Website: crate-barrel
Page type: billing-address
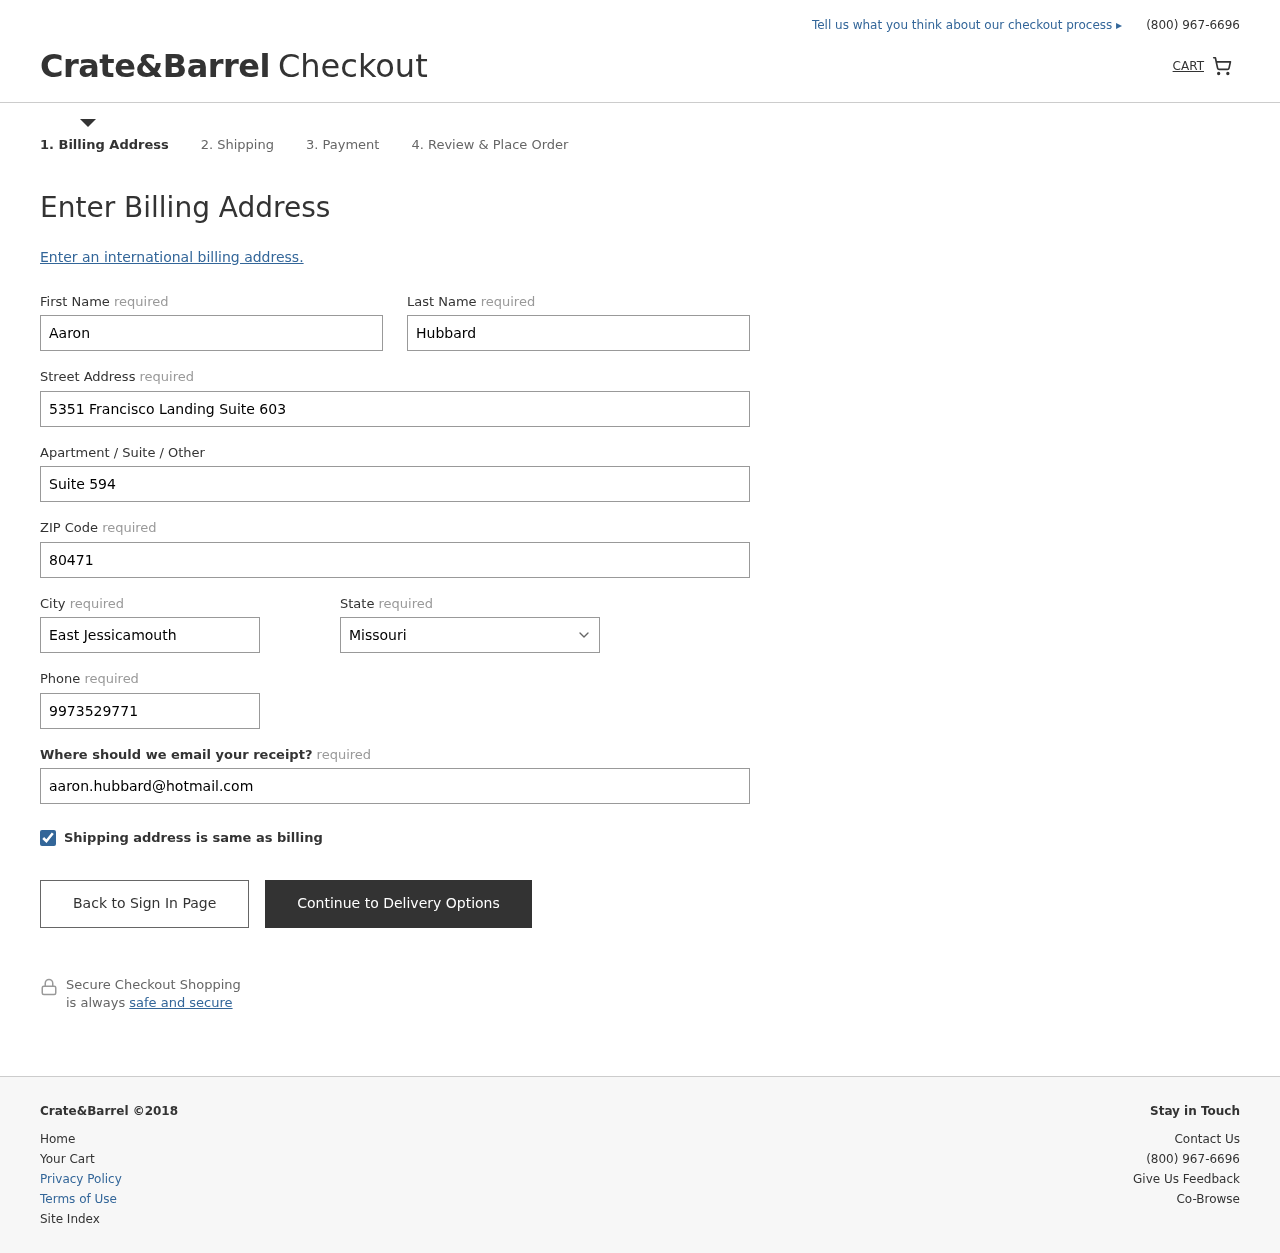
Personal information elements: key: PII_STATE
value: Missouri
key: PII_FIRSTNAME
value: Aaron
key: PII_LASTNAME
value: Hubbard
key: PII_STREET
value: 5351 Francisco Landing Suite 603
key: PII_STREET2
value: Suite 594
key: PII_POSTCODE
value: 80471
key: PII_CITY
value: East Jessicamouth
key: PII_PHONE
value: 9973529771
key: PII_EMAIL
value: aaron.hubbard@hotmail.com